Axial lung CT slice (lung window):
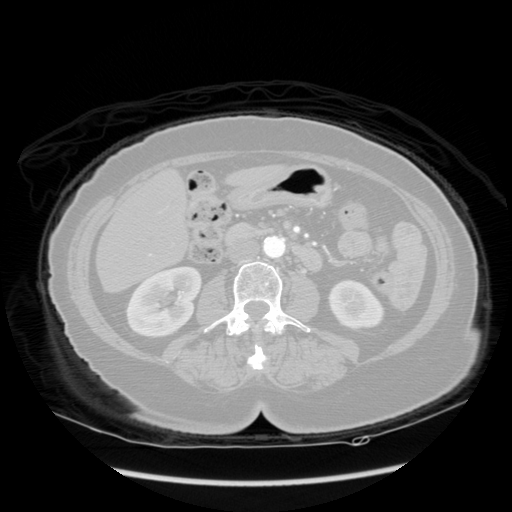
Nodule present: no